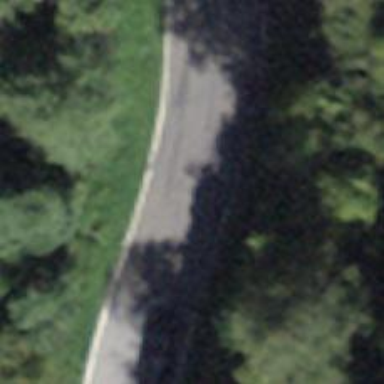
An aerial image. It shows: Tertiary road with asphalt surface.